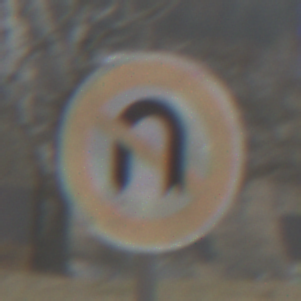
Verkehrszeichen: VerbotWenden
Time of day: MorningAfternoon
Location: Outdoor (Nature)
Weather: PartlyCloudy
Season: Autumn
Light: Natural